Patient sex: F
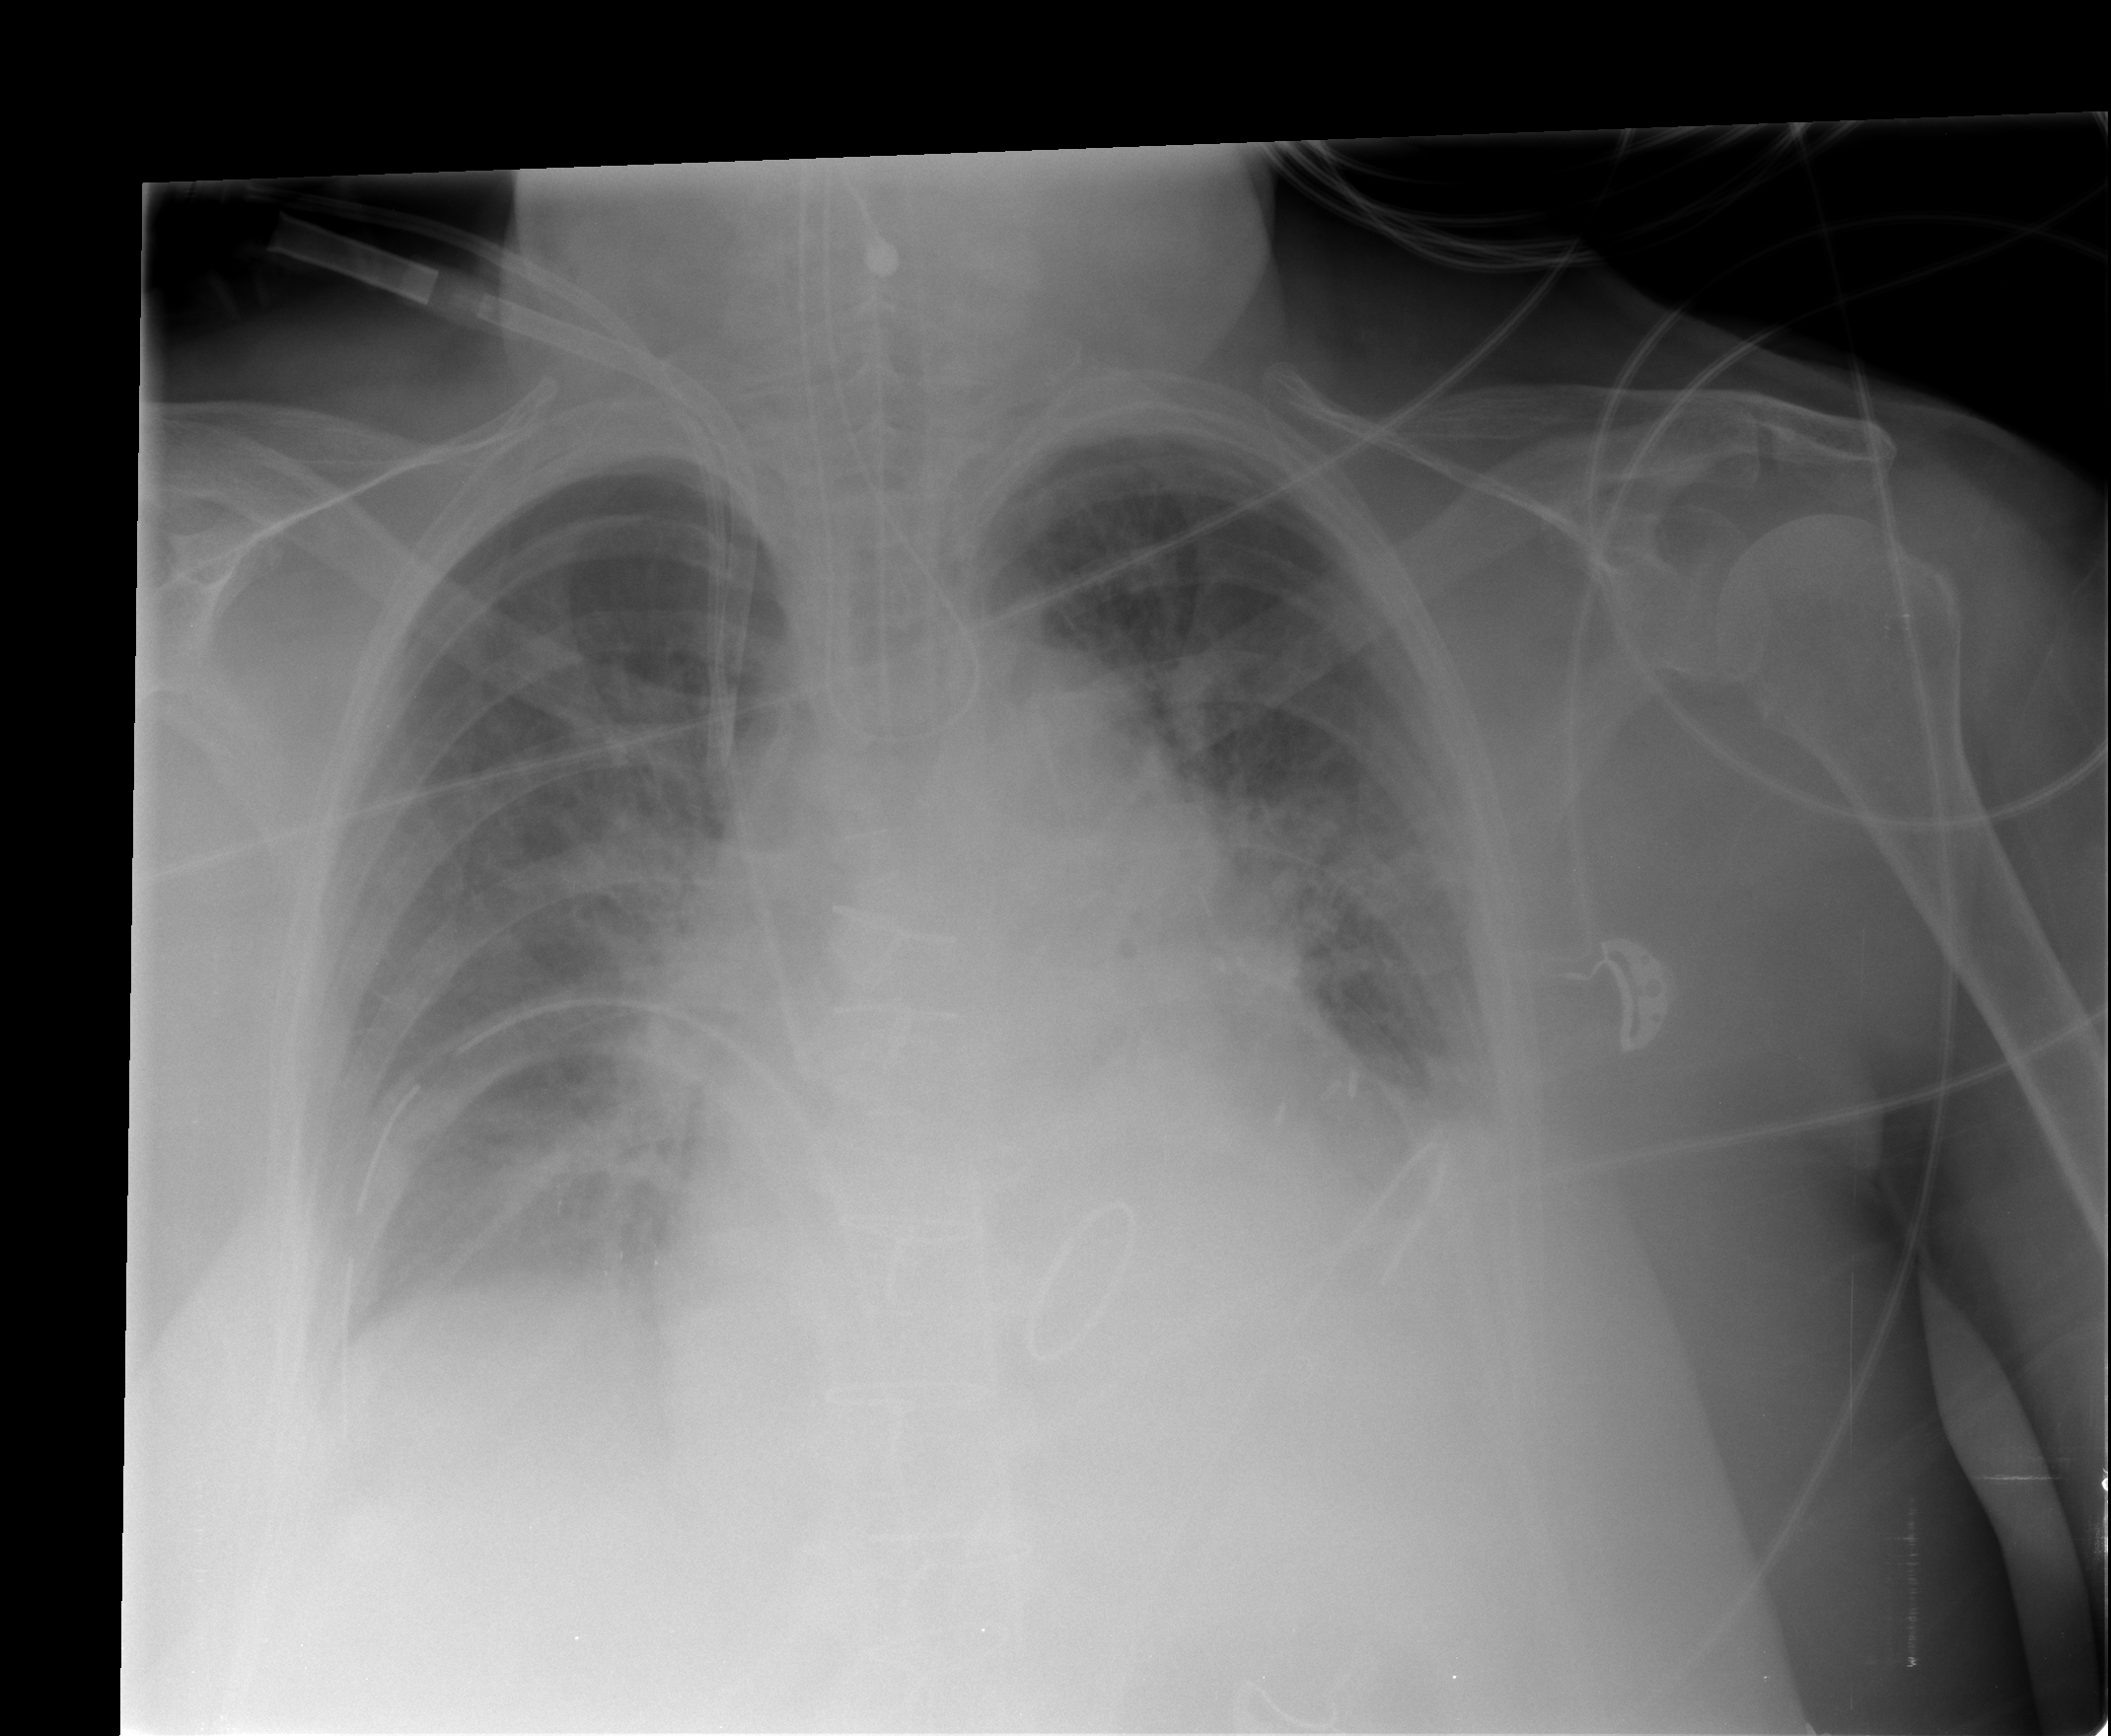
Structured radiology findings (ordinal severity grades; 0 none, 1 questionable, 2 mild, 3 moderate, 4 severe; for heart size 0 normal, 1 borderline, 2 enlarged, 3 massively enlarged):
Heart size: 2
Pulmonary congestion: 3
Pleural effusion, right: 2
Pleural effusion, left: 2
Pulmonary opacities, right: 2
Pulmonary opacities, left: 2
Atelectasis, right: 2
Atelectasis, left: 2